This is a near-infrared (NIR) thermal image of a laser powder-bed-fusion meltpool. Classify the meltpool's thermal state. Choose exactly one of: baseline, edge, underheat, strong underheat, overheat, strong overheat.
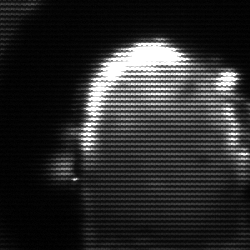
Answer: baseline